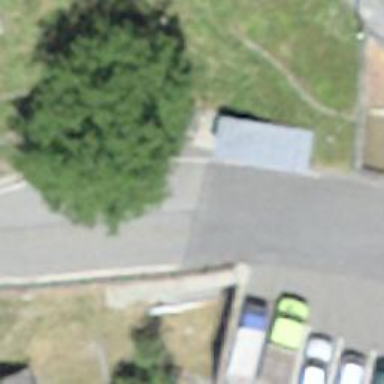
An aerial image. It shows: Recycling container at amenity designated for recycling.